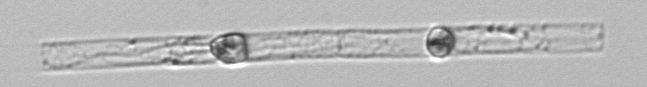
Label: Dactyliosolen_blavyanus